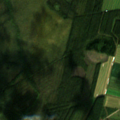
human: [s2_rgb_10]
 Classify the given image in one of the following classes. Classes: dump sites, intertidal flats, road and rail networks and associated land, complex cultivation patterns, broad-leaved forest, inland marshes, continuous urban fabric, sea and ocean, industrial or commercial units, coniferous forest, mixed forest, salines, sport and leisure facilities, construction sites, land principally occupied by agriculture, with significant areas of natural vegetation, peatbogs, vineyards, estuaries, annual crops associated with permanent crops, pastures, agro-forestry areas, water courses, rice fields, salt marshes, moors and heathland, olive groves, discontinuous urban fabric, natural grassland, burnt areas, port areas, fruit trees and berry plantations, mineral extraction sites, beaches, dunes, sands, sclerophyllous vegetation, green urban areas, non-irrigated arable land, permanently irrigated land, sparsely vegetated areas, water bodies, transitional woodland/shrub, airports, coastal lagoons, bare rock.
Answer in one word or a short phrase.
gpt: non-irrigated arable land, coniferous forest, mixed forest, transitional woodland/shrub, peatbogs